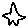
Label: star